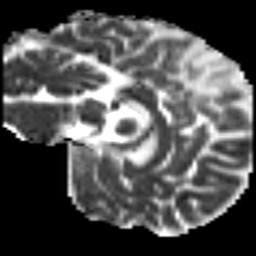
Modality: MD
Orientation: sagittal
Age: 41
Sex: male
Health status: ill
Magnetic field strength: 3 T
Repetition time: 9 s
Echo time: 0.093 s